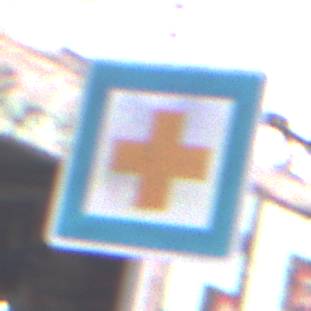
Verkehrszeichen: ErsteHilfe
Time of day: SunriseSunset
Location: Outdoor (Suburban)
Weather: PartlyCloudy
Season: NotSpecified
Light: Natural